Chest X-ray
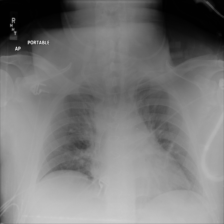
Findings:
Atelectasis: positive
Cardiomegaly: negative
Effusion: negative
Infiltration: negative
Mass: negative
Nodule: negative
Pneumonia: negative
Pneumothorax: negative
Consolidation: negative
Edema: positive
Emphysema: negative
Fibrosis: negative
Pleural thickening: negative
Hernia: negative